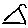
Label: triangle